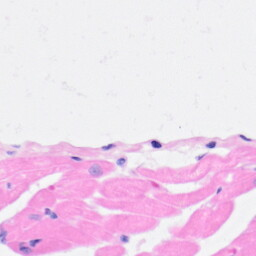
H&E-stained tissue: Heart